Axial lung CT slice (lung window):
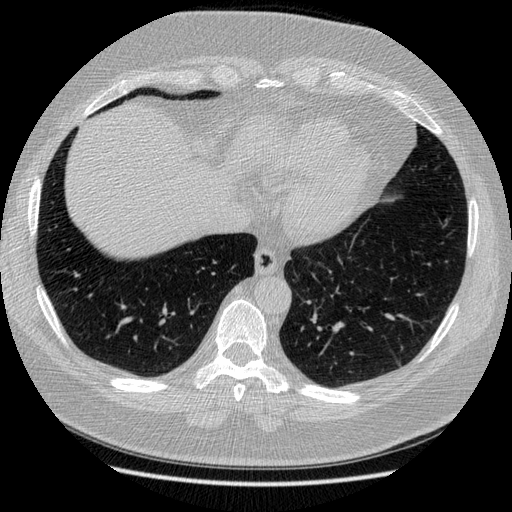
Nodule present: no